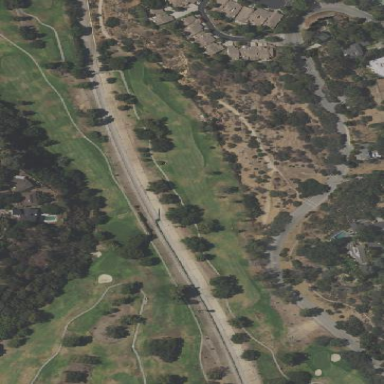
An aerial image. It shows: Golf course surrounded by greenery.